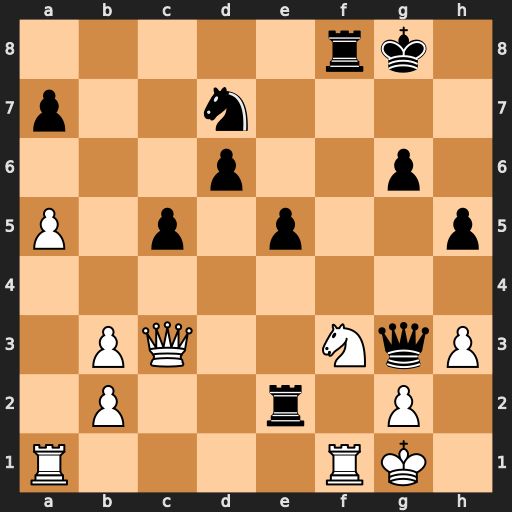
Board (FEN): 5rk1/p2n4/3p2p1/P1p1p2p/8/1PQ2NqP/1P2r1P1/R4RK1
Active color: w
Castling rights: -
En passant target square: -
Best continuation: Qc4+ d5 Qxe2